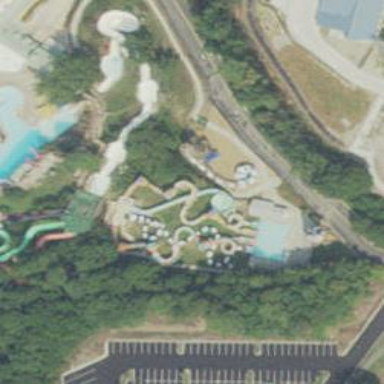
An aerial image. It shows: Water slide attraction.